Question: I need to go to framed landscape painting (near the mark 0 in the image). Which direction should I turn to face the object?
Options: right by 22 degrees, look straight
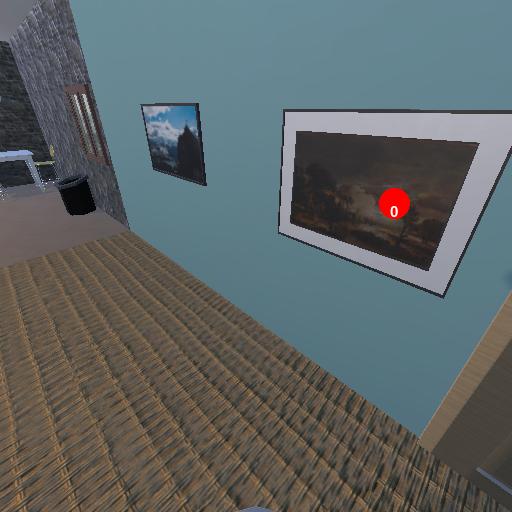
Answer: right by 22 degrees